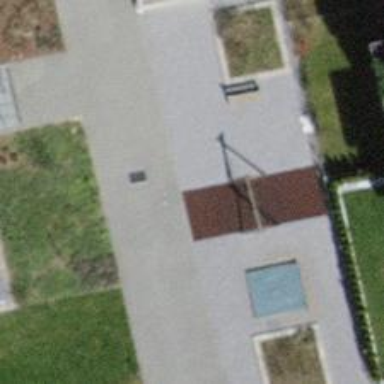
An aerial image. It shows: Playground with swings.